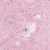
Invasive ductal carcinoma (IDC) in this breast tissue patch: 0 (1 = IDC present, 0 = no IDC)